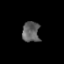
Tissue: prostate
Cell type: T cells
Senescence score: 0.7128
Nuclear area (px): 350
Mean DAPI intensity: 95.914